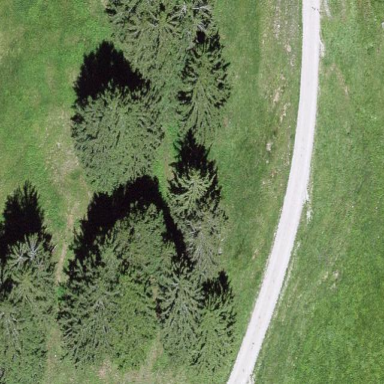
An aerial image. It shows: Forest dominated by needle-leaved trees.